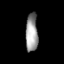
Tissue: lung
Cell type: Fibroblasts
Senescence score: 0.2422
Nuclear area (px): 460
Mean DAPI intensity: 153.959